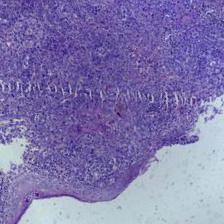
Diagnosis: OSCC